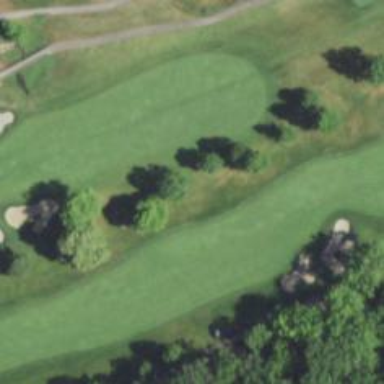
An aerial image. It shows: Grassy area designated as golf fairway.